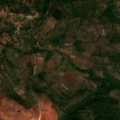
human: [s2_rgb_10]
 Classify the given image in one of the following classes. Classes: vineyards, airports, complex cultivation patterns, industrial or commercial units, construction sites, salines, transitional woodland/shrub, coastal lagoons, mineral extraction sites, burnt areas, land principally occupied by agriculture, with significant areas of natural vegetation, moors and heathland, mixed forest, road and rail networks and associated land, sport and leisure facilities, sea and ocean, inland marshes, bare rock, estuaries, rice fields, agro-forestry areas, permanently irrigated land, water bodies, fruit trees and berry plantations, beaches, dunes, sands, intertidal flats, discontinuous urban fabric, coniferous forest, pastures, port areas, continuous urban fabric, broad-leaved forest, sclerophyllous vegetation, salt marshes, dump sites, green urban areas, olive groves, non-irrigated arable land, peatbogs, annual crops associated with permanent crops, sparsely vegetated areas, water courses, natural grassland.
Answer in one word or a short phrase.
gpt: discontinuous urban fabric, non-irrigated arable land, complex cultivation patterns, land principally occupied by agriculture, with significant areas of natural vegetation, broad-leaved forest, transitional woodland/shrub